Question: I have a repeater on my webforms page, with a list bounded to it. while binding the list, I also attach a data-id attribute to the tr. The problem is I need to use that id in a web service call from jQuery, I am testing whether I can get the id by logging the data-id attribute value when I click on a button from the repeater item, but from the looks of things, it only logs the Item and not the Alternating item.
Button one, three and five gets log every time I click them but when I click on button two and button four, nothing gets logged in the console. See code below.
'''
<asp:Repeater runat="server" ID="rptList" OnItemDataBound="rptList_OnItemDataBound">
<HeaderTemplate>
<table>
</HeaderTemplate>
<ItemTemplate>
<tr runat="server" id="trList">
<td runat="server" id="tdList"></td>
<td runat="server" id="tdBtnRemove">
<asp:Button runat="server" ID="btnRemove" CssClass="btnRemove" Text="Remove" OnClientClick="return false;"/></td>
</tr>
</ItemTemplate>
<AlternatingItemTemplate>
<tr runat="server" id="trList">
<td runat="server" id="tdList"></td>
<td runat="server" id="tdBtnRemove">
<asp:Button runat="server" ID="btnRemove" Text="Remove" OnClientClick="return false;"/></td>
</tr>
</AlternatingItemTemplate>
<FooterTemplate>
</table>
</FooterTemplate>
</asp:Repeater>
'''
'''
List<string> listObj = new List<string>(){"one", "two", "three", "four", "five"};
protected void rptList_OnItemDataBound(object sender, RepeaterItemEventArgs e)
{
string listItem = (string) e.Item.DataItem;
if (e.Item.ItemType == ListItemType.Item || e.Item.ItemType == ListItemType.AlternatingItem)
{
HtmlTableRow trList = (HtmlTableRow)e.Item.FindControl("trList");
trList.Attributes.Add("data-id", listItem);
HtmlTableCell tdList = (HtmlTableCell)e.Item.FindControl("tdList");
tdList.InnerHtml = listItem;
}
}
'''
jQuery button click method:
'''
$(".btnRemove").click(function () {
var dataAttributVal = $(this).closest("tr");
var datA = dataAttributVal.data('id');
console.log(datA);
});
'''
Console result:

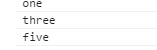
Answer: As stated in the comments, your 'AlternatingItemTemplate' misses the 'CssClass="btnRemove"' attribute.
For this reason your '$(".btnRemove").click(...' binding does not target the buttons in your AlternatingItemTemplate